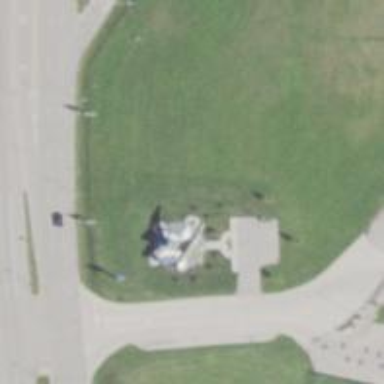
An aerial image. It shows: Historical war memorial.